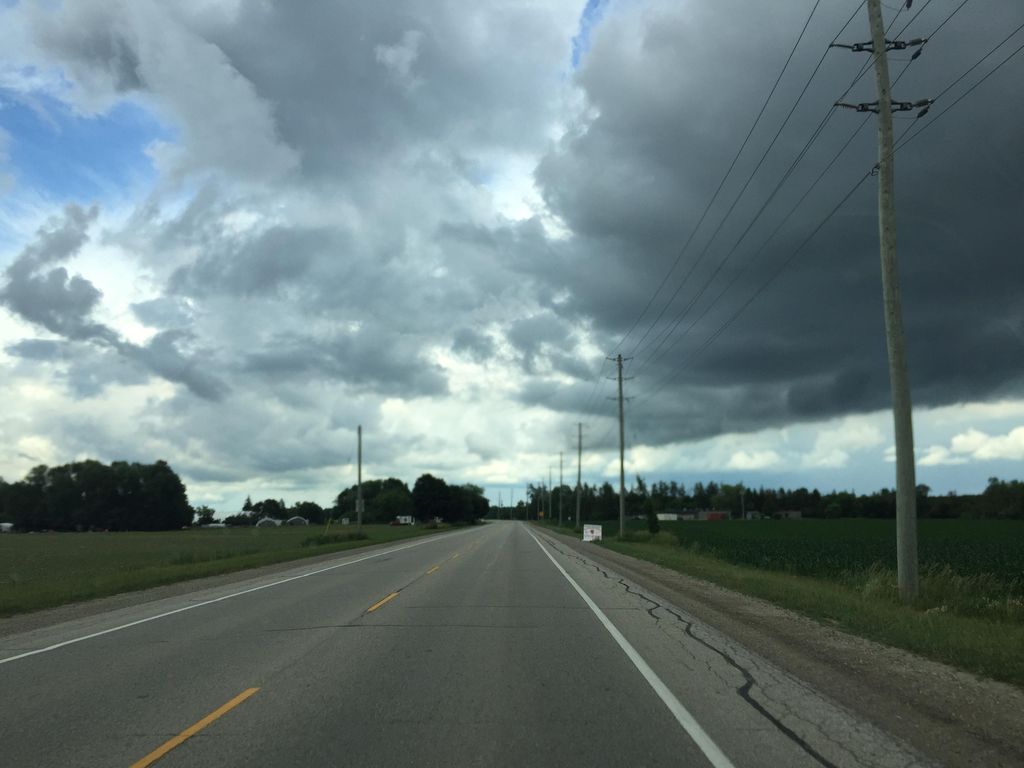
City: kitchener-waterloo